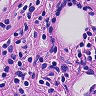
Metastatic tissue present: no